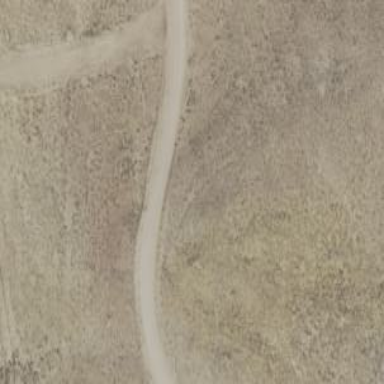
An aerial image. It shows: Unclassified road with service way.